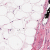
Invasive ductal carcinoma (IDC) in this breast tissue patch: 0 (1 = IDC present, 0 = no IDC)